Field crop: maize
Growth stage: 2
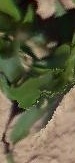
Species: maize